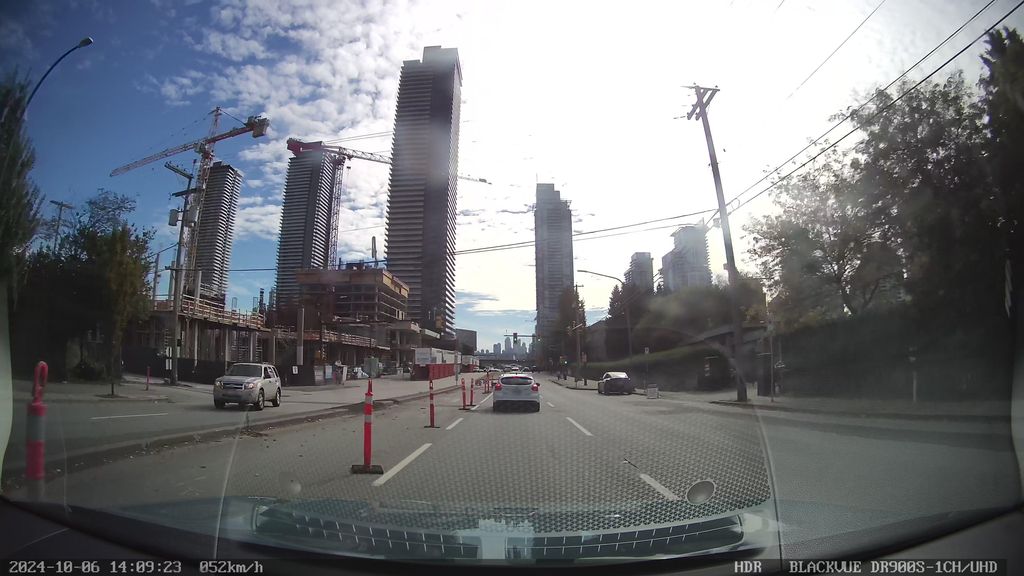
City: vancouver